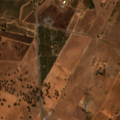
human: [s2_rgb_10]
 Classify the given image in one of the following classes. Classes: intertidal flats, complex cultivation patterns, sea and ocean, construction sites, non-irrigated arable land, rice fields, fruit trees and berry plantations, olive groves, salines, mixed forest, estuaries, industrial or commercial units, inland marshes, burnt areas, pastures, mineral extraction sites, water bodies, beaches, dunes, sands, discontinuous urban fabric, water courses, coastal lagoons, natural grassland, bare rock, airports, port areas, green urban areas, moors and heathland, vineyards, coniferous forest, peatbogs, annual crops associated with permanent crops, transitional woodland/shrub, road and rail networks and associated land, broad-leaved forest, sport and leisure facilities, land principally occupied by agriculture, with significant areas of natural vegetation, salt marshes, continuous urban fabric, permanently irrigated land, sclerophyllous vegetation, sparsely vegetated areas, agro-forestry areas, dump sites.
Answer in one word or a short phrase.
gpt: permanently irrigated land, olive groves, annual crops associated with permanent crops, land principally occupied by agriculture, with significant areas of natural vegetation